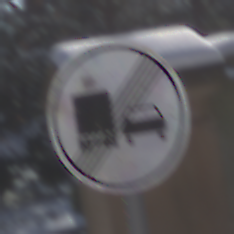
Verkehrszeichen: EndeUeberholverbotKraftfahrzeuge
Umgebung: Outdoor, Special
Tageszeit: MorningAfternoon
Wetter: Clear
Licht: Natural
Jahreszeit: Winter
Kontrast: HighContrast